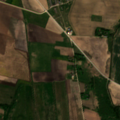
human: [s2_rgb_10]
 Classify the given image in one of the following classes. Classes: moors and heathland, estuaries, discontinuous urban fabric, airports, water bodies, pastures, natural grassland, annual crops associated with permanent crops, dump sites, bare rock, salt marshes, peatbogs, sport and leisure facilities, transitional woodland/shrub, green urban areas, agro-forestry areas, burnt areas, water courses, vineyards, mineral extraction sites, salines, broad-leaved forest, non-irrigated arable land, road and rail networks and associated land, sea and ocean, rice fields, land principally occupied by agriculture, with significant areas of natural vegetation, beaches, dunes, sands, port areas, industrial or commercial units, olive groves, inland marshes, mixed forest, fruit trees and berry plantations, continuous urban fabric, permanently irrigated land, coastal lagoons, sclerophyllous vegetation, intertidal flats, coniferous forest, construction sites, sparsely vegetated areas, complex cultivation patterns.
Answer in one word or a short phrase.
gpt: discontinuous urban fabric, non-irrigated arable land, pastures, complex cultivation patterns, mixed forest